Question: What is the value of the measurement in the image?
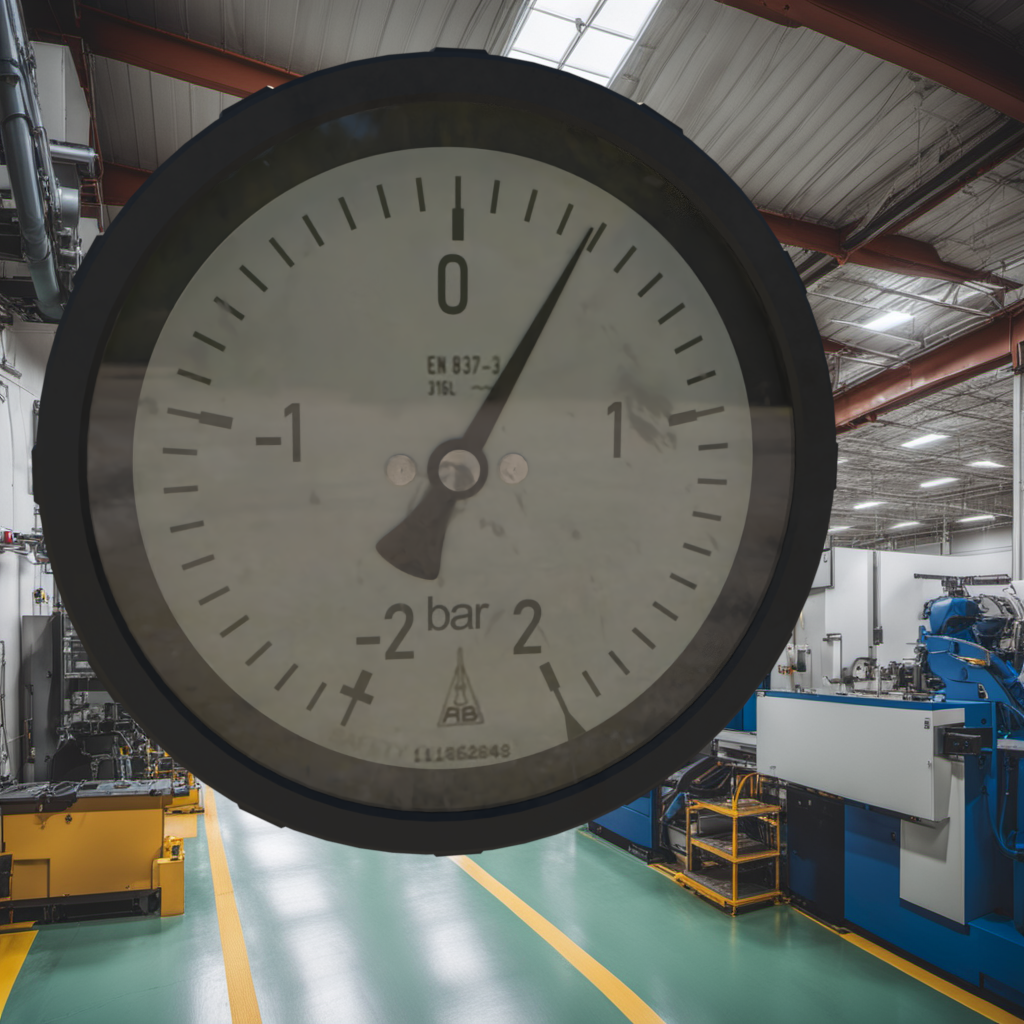
Answer: The result is 0.39
Question: What is the value range of the measurement in the image?
Answer: The range is from -2 to 2
Question: What is the minimum and maximum value of this measurement?
Answer: The minimum value is -2 and the maximum value is 2